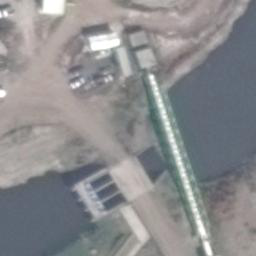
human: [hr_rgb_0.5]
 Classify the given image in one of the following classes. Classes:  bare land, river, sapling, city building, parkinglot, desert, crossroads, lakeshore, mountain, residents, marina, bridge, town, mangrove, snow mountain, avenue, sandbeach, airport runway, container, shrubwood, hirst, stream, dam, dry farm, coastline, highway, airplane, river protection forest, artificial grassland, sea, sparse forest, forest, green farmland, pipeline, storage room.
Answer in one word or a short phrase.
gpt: dam